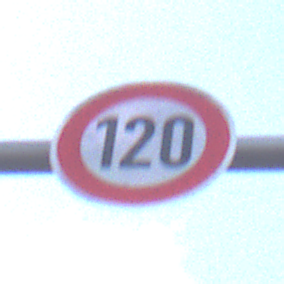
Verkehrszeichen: Geschwindigkeit120
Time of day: MorningAfternoon
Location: Outdoor (Nature)
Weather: PartlyCloudy
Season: NotSpecified
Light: Natural